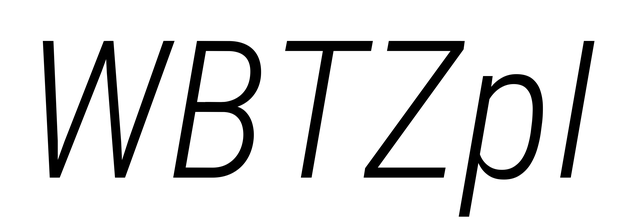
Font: Roboto-Italic_Condensed_Light_Italic